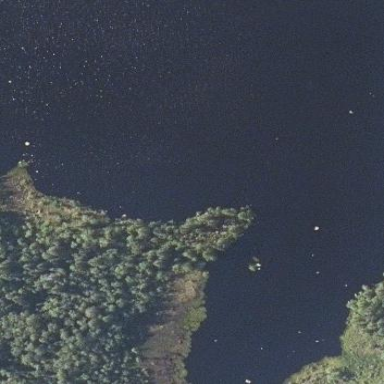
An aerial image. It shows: Beautiful lake surrounded by nature.